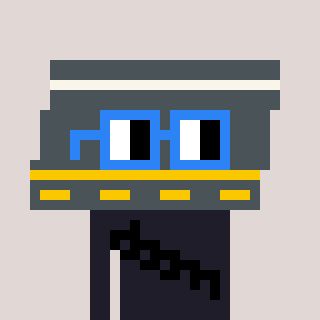
a pixel art character with square blue glasses, a road-shaped head and a grayscale-colored body on a warm background